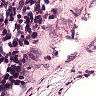
Metastatic tissue present: no